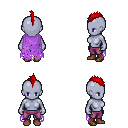
a pixel art fantasy rpg character, female body template, dark elf, purple skin, maroon tattered cape, magenta pants, red mohawk hairstyle, brown shoes, four views (front, back, left, right), 2x2 character sprite sheet, small pixel art, hard edges, no anti-aliasing